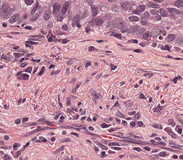
Tumor epithelial tissue: yes
Tumor-associated stroma tissue: yes
Normal tissue: no